Question: Sorry for this noob question but I really don't know what to search and how to solve it.I have a table structure like this:

This is only a part of my table.
'budget_cost' has '<PHONE>.1' literal
I tried to fetch the values
'''
while( result.next() )
{
ProjectBean projectBean = new ProjectBean();
...
projectBean.setBudgetCost( result.getDouble( "budget_cost" ) );
...
}
'''
my model has setter and getter of each variables
'''
public class ProjectBean
{
...
private double profitRate;
private double vatRate;
private double fees;
private double budgetCost;
private String dateDeadline;
...
}
'''
I tried to print the 'budgetCost' and it prints '1.0E9'
'<PHONE>.1'
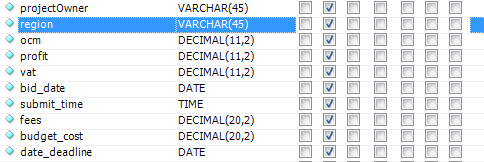
Answer: Addressing your question: take a look at the class 'java.lang.DecimalFormat' - this will allow you to define some output-format for your float-values.
But it is usually a bad idea to store monetary values in binary floatinf-point-types (like 'float' or 'double') since you will run into rounding-issues as soon as you use values like '0.1' (decimal). Better use somthing like 'java.math.BigDecimal' or (I like that even better) a custom-class for storing fixed-point-values that internally uses an 'int' or a 'long' and a some scale.